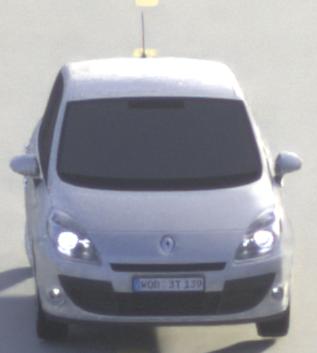
Make: Renault
Model: Scénic 1.6 16V 110
Detailed model: Scénic (III)
Model produced from: 2009/06
Model produced until: 2010/08
Doors: 5
Color: white
Road condition: dry road
Daytime: morning or afternoon
Contrast: medium contrast